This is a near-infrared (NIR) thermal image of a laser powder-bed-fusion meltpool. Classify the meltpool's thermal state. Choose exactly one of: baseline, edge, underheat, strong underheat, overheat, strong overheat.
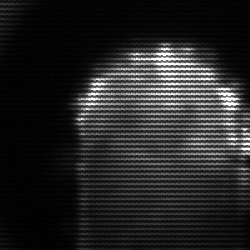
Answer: baseline